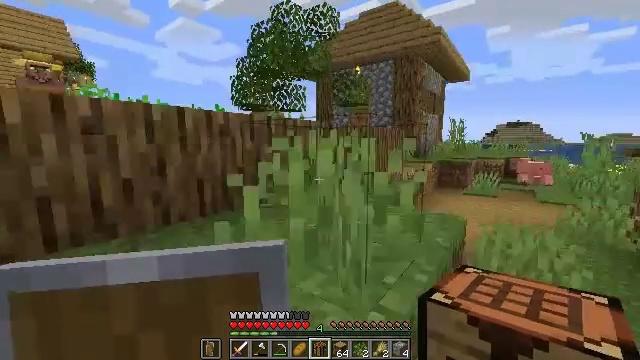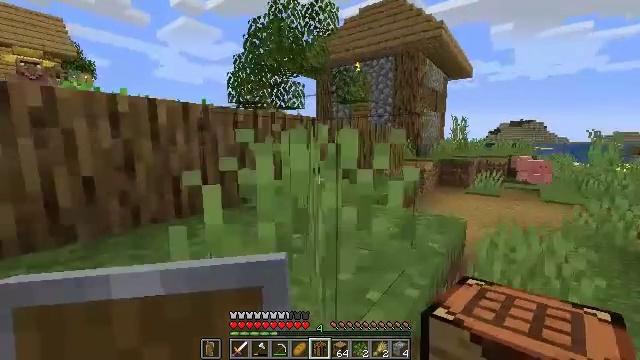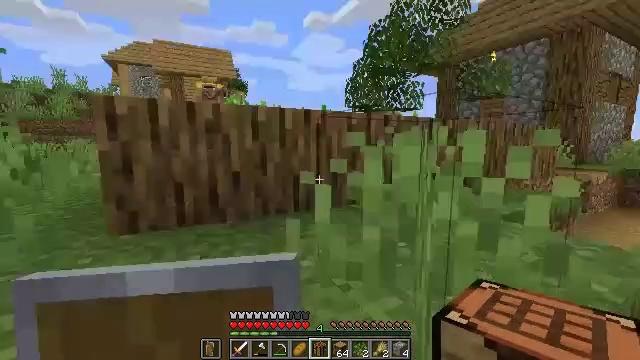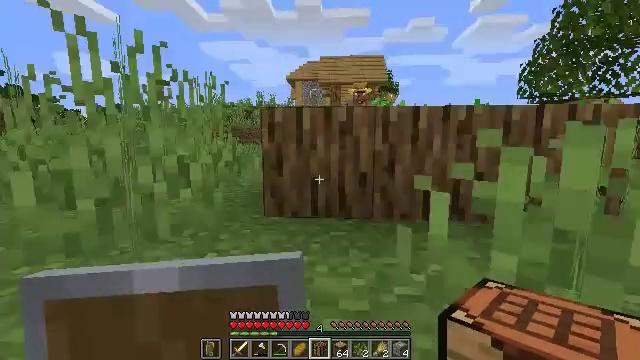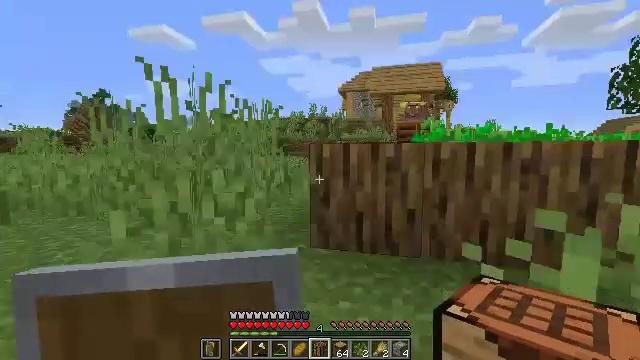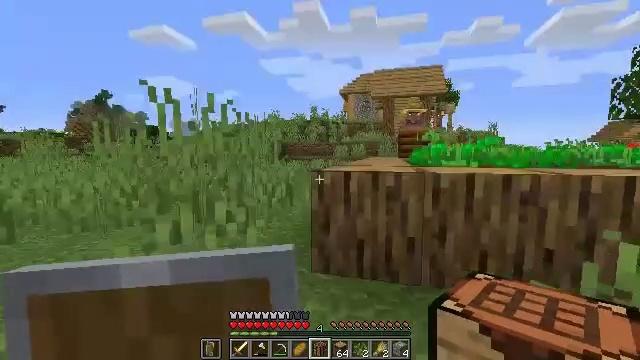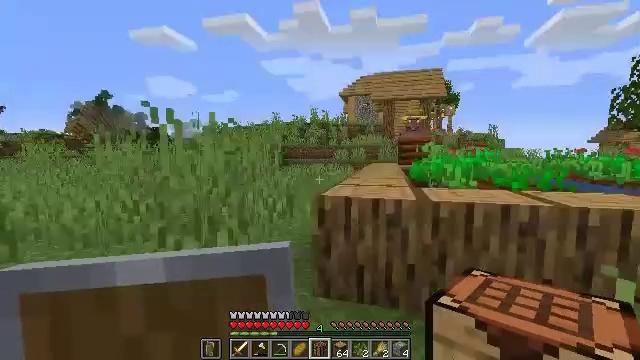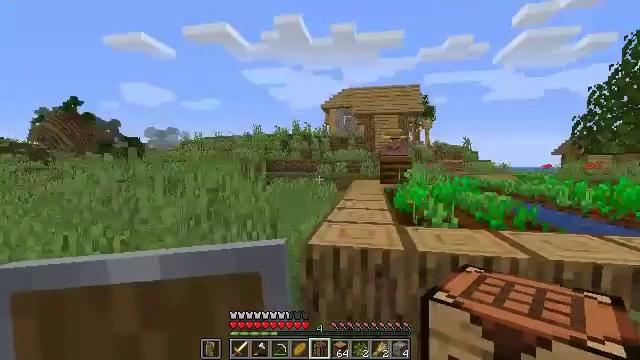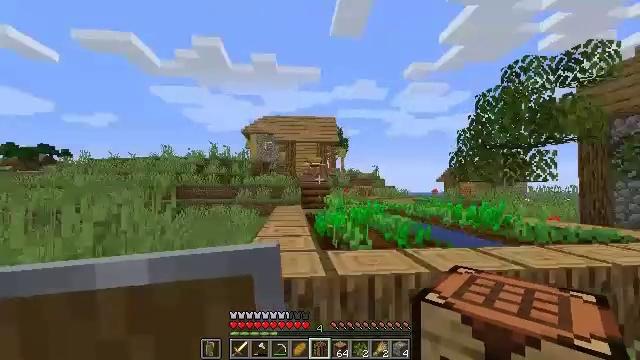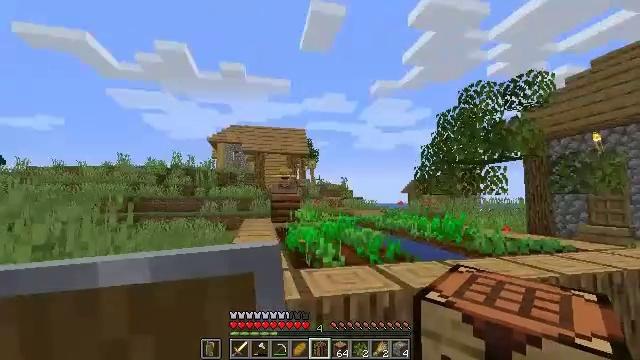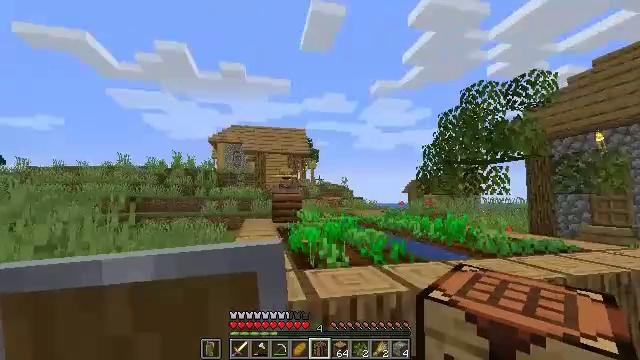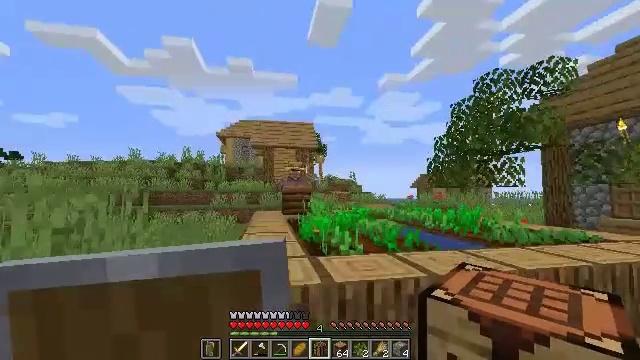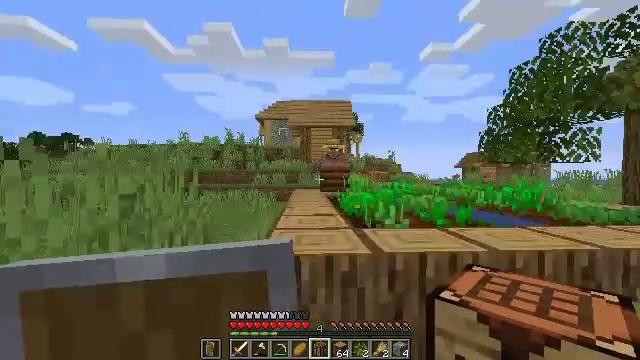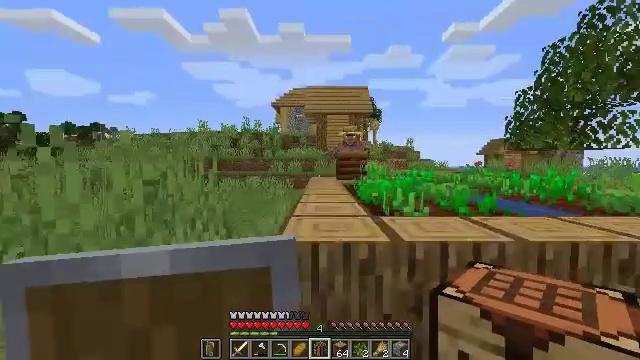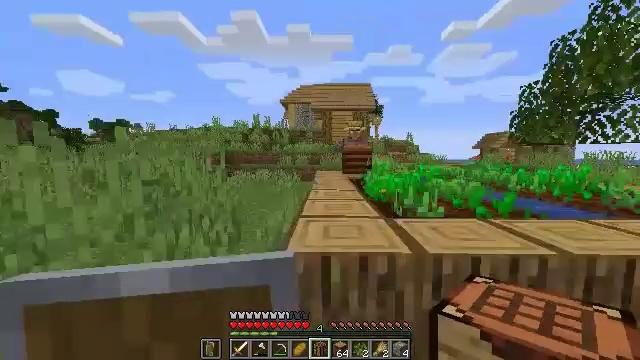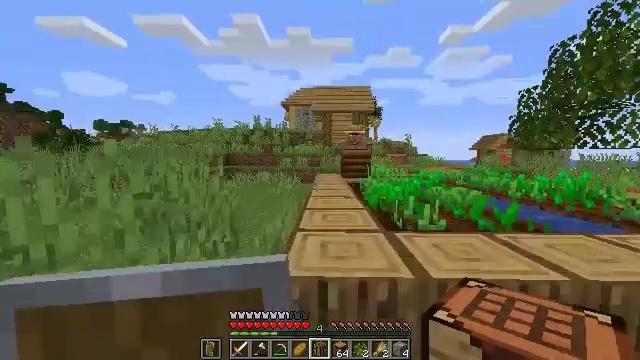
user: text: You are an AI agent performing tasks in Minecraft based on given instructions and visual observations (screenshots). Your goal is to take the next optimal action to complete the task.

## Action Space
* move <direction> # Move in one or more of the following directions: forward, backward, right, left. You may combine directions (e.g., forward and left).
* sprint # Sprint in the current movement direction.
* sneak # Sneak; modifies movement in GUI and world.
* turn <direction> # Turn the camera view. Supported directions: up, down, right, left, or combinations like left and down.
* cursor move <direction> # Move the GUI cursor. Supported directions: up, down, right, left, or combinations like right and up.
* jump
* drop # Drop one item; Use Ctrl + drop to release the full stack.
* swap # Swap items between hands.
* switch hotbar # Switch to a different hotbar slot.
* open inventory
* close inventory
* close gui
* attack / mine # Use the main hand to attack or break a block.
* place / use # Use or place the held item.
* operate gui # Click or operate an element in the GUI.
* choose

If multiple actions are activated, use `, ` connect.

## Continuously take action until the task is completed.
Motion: motion action
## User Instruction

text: Remove the grindstone from its place.
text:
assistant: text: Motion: move forward
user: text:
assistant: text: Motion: move forward, turn left
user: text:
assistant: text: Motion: move forward, turn left
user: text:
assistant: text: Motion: move forward, turn left and up, jump
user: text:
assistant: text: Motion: move forward and move left, jump
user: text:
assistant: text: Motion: move forward and move left, jump
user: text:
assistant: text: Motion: move forward and move left, turn right and up, jump
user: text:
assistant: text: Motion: move forward and move left, turn right and up, jump
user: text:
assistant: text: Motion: move forward and move left, turn right and up
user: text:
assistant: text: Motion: move forward
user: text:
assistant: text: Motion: move forward, turn left and down
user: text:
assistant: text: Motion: move forward, turn left and down
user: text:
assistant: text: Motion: move forward, sprint, turn left and down
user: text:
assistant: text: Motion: move forward, sprint, turn left and down
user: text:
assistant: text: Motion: move forward, sprint, jump
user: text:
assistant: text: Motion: move forward, jump
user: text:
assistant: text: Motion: move forward, turn down, jump
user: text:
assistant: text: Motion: move forward, jump
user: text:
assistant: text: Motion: move forward, turn right
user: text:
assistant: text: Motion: move forward
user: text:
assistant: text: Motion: move forward
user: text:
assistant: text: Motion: move forward, sprint
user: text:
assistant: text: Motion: move forward, sprint
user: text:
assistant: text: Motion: move forward, sprint
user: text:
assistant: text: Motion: move forward, sprint, jump
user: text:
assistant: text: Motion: move forward, jump
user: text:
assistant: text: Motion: move forward, jump
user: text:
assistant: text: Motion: move forward, jump
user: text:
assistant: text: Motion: move forward, jump
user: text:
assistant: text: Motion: move forward, jump